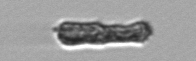
Label: Pseudochattonella_farcimen